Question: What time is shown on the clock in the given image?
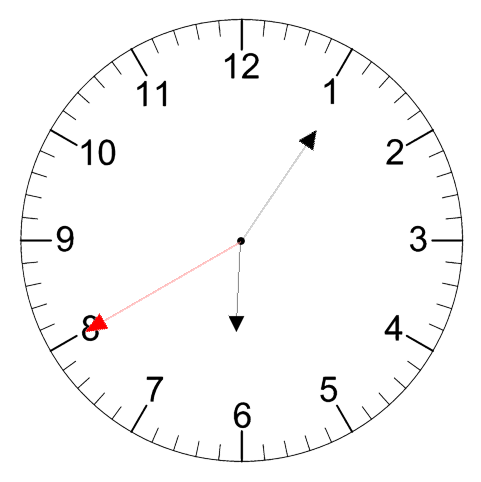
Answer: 06:05:40